Field crop: maize
Growth stage: 2
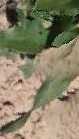
Species: maize